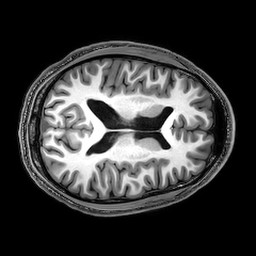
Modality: T1w
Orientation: axial
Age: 20
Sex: male
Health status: healthy
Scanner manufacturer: philips
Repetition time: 0.008241 s
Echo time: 0.00378 s